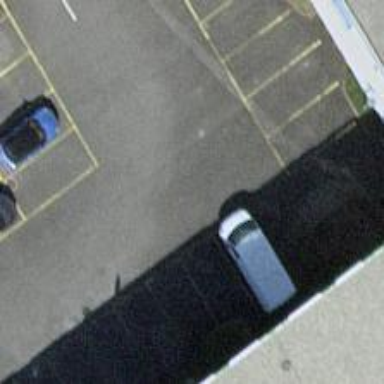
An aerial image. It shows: Parking aisle designated as service road.